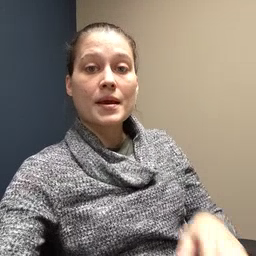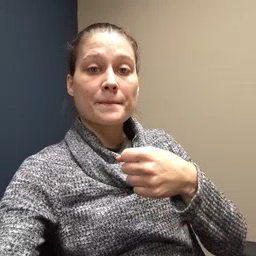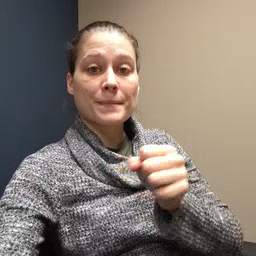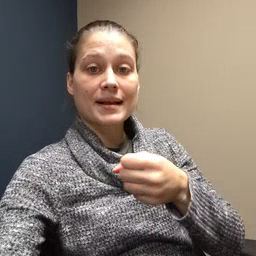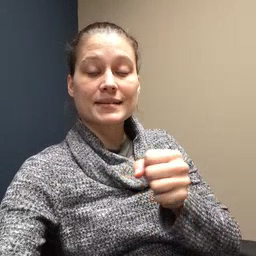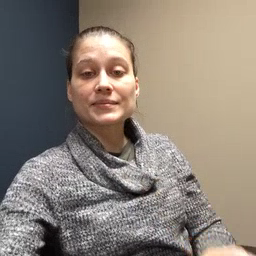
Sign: make